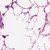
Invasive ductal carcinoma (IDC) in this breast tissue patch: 0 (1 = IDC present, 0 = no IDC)